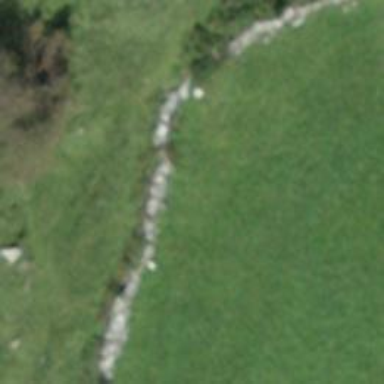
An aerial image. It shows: Wall made of dry stone.